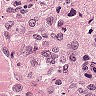
Metastatic tissue present: no